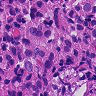
Metastatic tissue present: yes